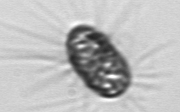
Label: Corethron_hystrix